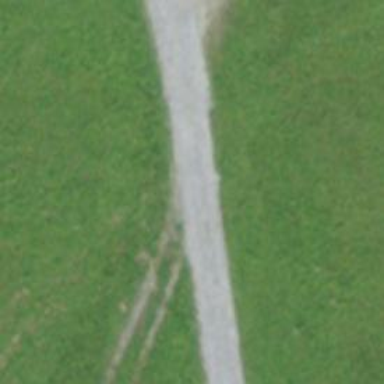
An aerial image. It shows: Grass track with grade5 track type.